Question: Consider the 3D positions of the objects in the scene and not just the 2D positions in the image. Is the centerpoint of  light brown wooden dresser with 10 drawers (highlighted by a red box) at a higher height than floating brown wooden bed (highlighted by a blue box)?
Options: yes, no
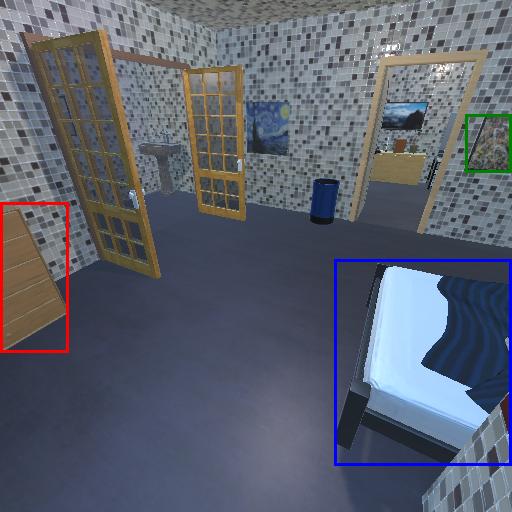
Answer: yes